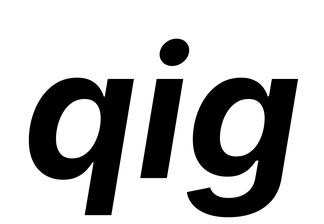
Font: Inter-Italic_Bold_Italic